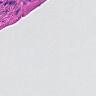
Metastatic tissue present: no